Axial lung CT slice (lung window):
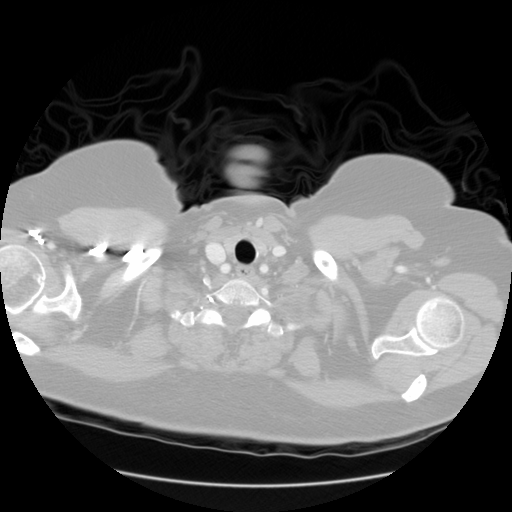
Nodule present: no